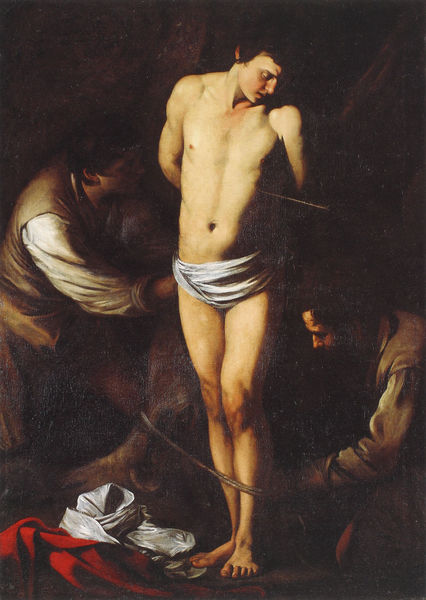
Titel: Die Kreuzigung des Heiligen Andreas
Künstler: Michelangelo Merisi da Caravaggio
Institution: Cleveland, The Cleveland Museum of Art
Schlagwörter: akt, baum, dunkel, gemälde, mann, nackt, weiß, wunde, braun, brust, kleider, männer, rot, tuch, bart, hemd, hose, jacke, jung, hinrichtung, kleidung, tot, boden, fesseln, seile, nabel, junge, bauchnabel, knie, weste, kreuz, bedeckt, seil, leid, schmerz, leder, dreck, heiliger, binden, pfeil, blaß, pfeile, fessel, tuck, sebastian, heiliger sebastian, befreiung, festgebungen, seile#, +seil